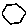
Label: hexagon